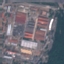
Land use / land cover: Industrial